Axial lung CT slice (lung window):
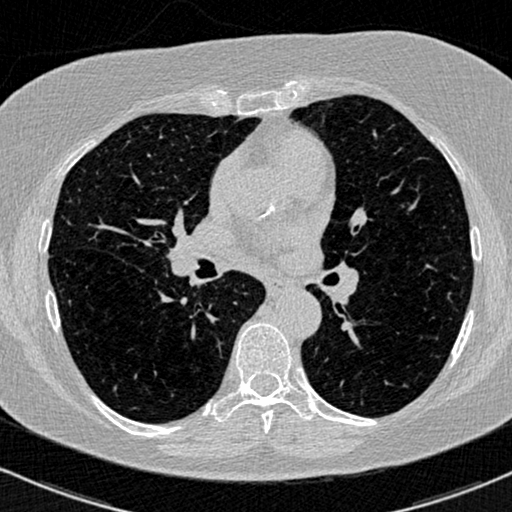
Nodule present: no